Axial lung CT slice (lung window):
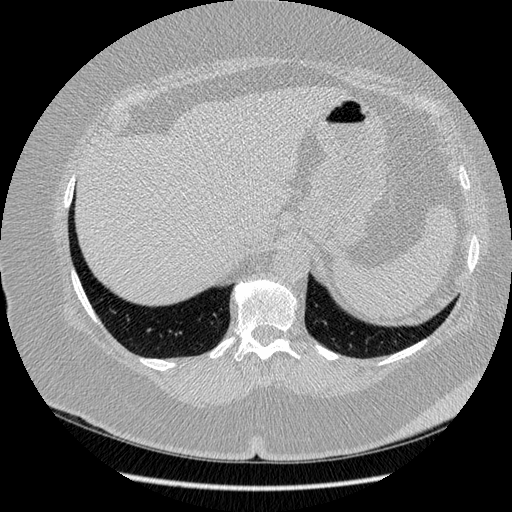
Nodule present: no